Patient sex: M
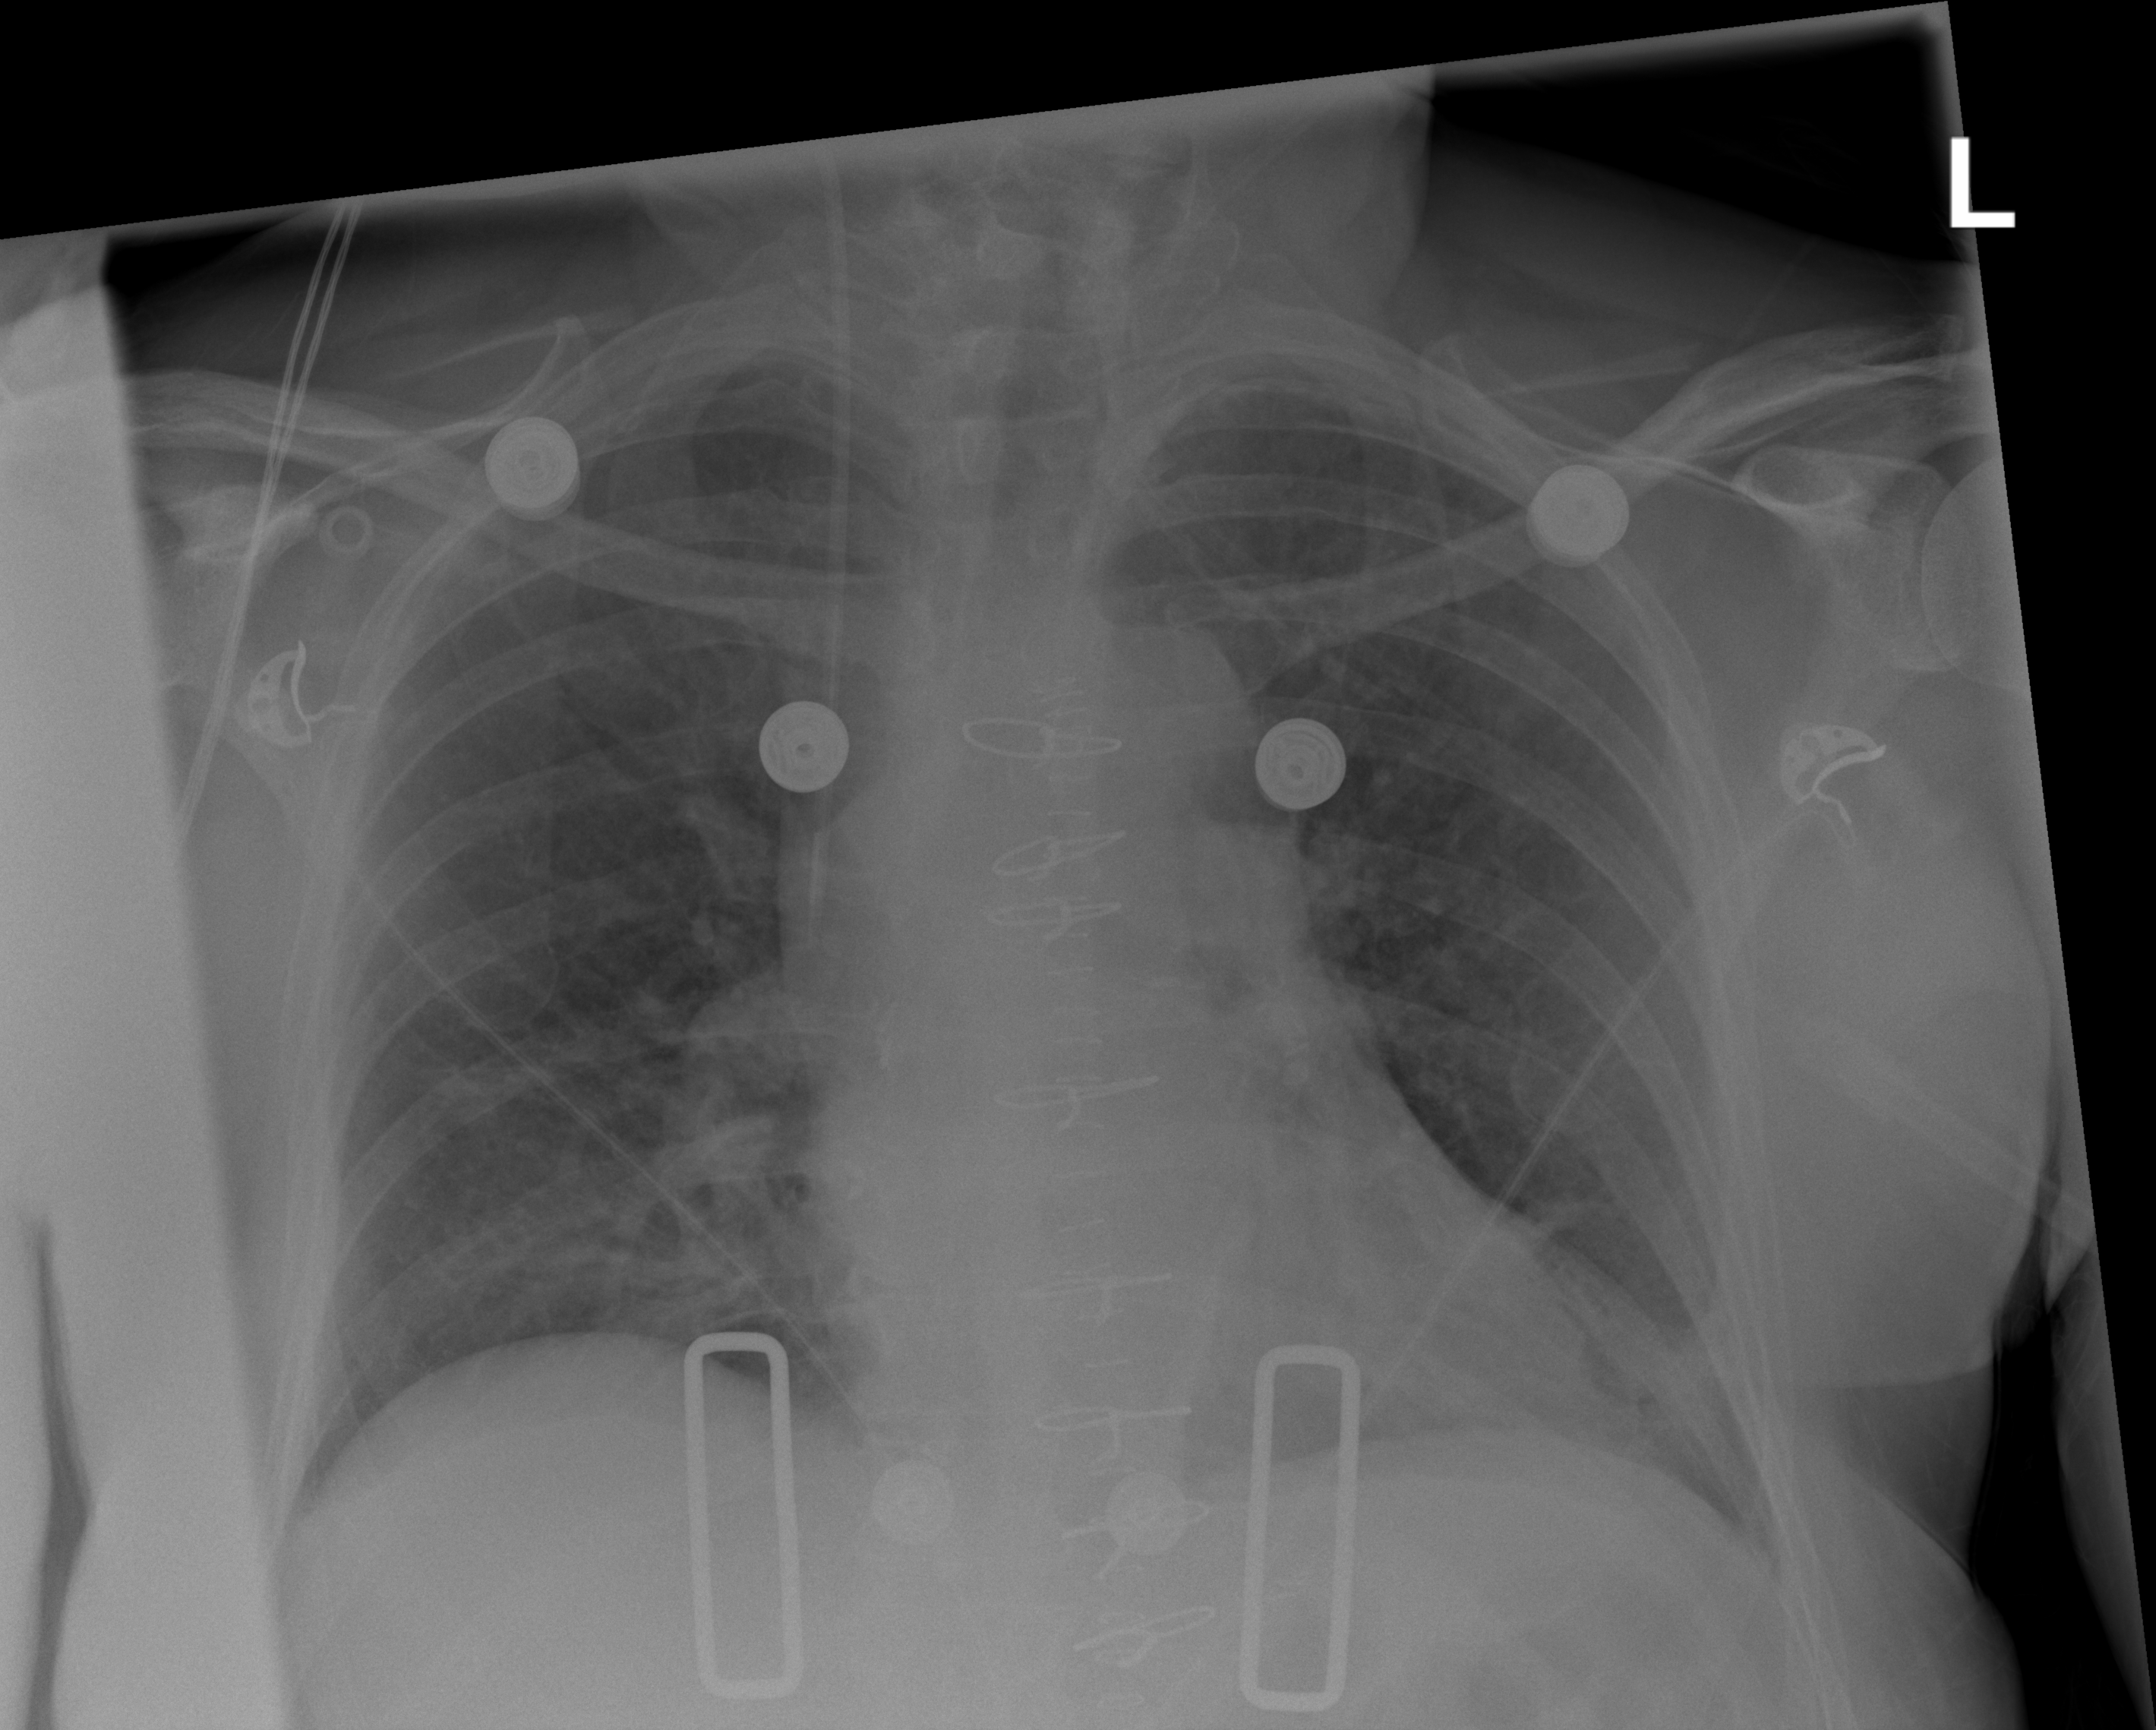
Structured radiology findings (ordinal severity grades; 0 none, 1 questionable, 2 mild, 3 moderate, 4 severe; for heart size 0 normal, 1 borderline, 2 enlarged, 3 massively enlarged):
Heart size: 0
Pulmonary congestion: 0
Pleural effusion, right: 0
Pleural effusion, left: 0
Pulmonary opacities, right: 0
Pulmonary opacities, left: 0
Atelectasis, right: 0
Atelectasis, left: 2